Brain MRI, modality: ceT1
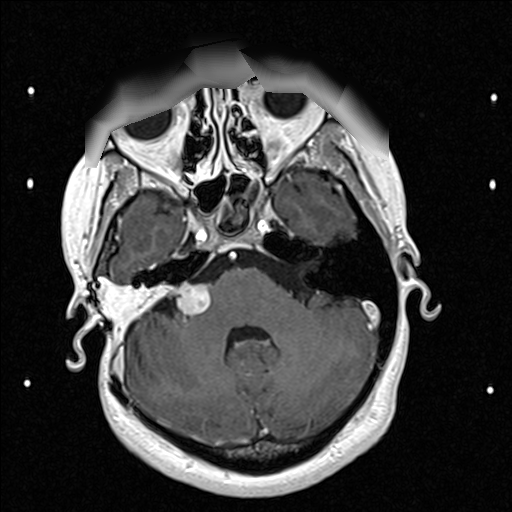